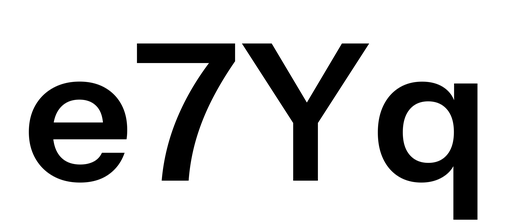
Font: InstrumentSans_SemiBold